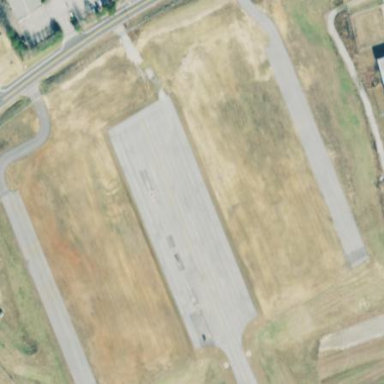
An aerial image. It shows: Image of helipad at airport.